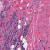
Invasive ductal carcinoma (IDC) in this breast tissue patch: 0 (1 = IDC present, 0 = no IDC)